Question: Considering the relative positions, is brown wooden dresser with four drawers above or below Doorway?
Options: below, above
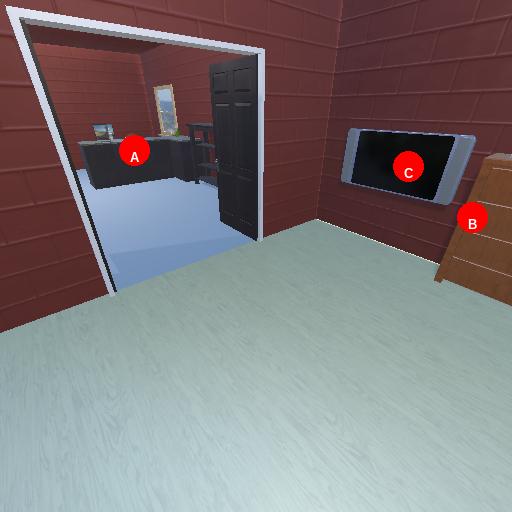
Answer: below